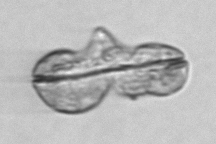
Label: Karenia